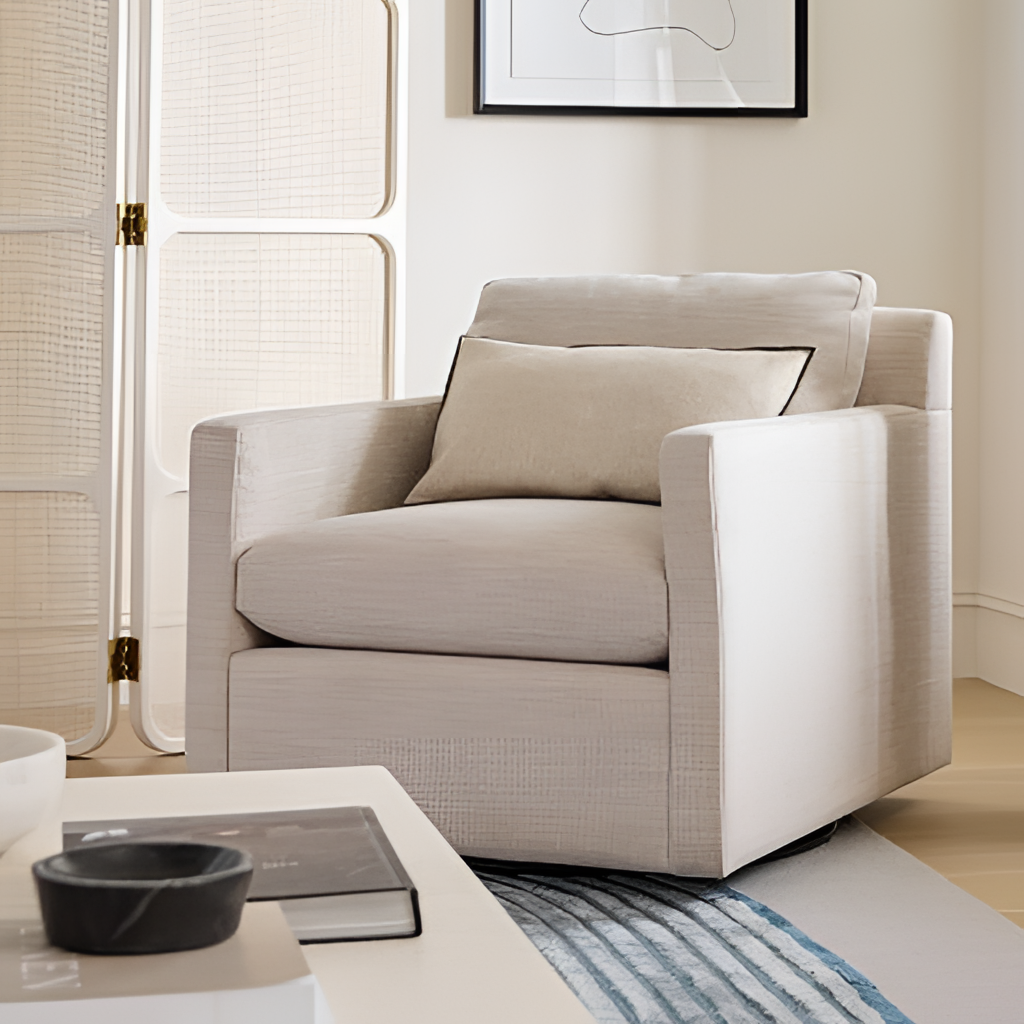
living room, fabric armchair, paint wallpaper, with solid pattern, modern, oak wood flooring, with plank pattern